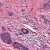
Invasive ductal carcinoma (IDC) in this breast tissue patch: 1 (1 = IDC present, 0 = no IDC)